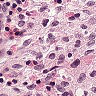
Metastatic tissue present: no